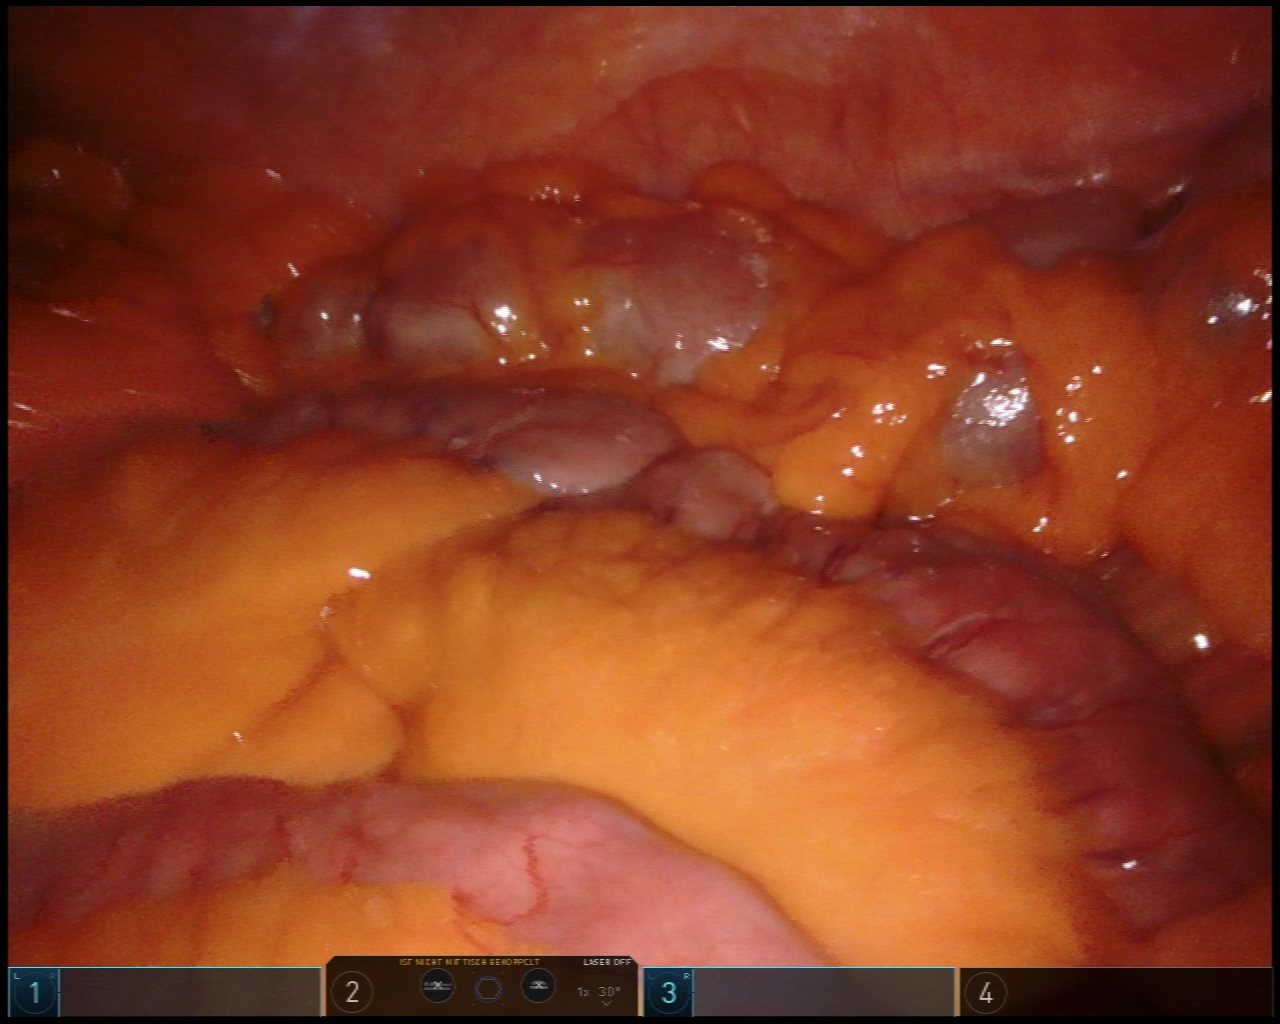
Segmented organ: abdominal_wall
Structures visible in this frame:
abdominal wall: yes
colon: yes
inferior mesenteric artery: no
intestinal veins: no
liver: no
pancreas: no
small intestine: yes
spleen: no
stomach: no
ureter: no
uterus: no
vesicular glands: no